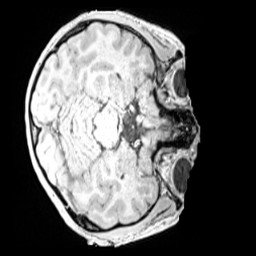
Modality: MP2RAGE
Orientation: axial
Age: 12
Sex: male
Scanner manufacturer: siemens
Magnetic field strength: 3 T
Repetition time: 4 s
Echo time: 0.00299 s